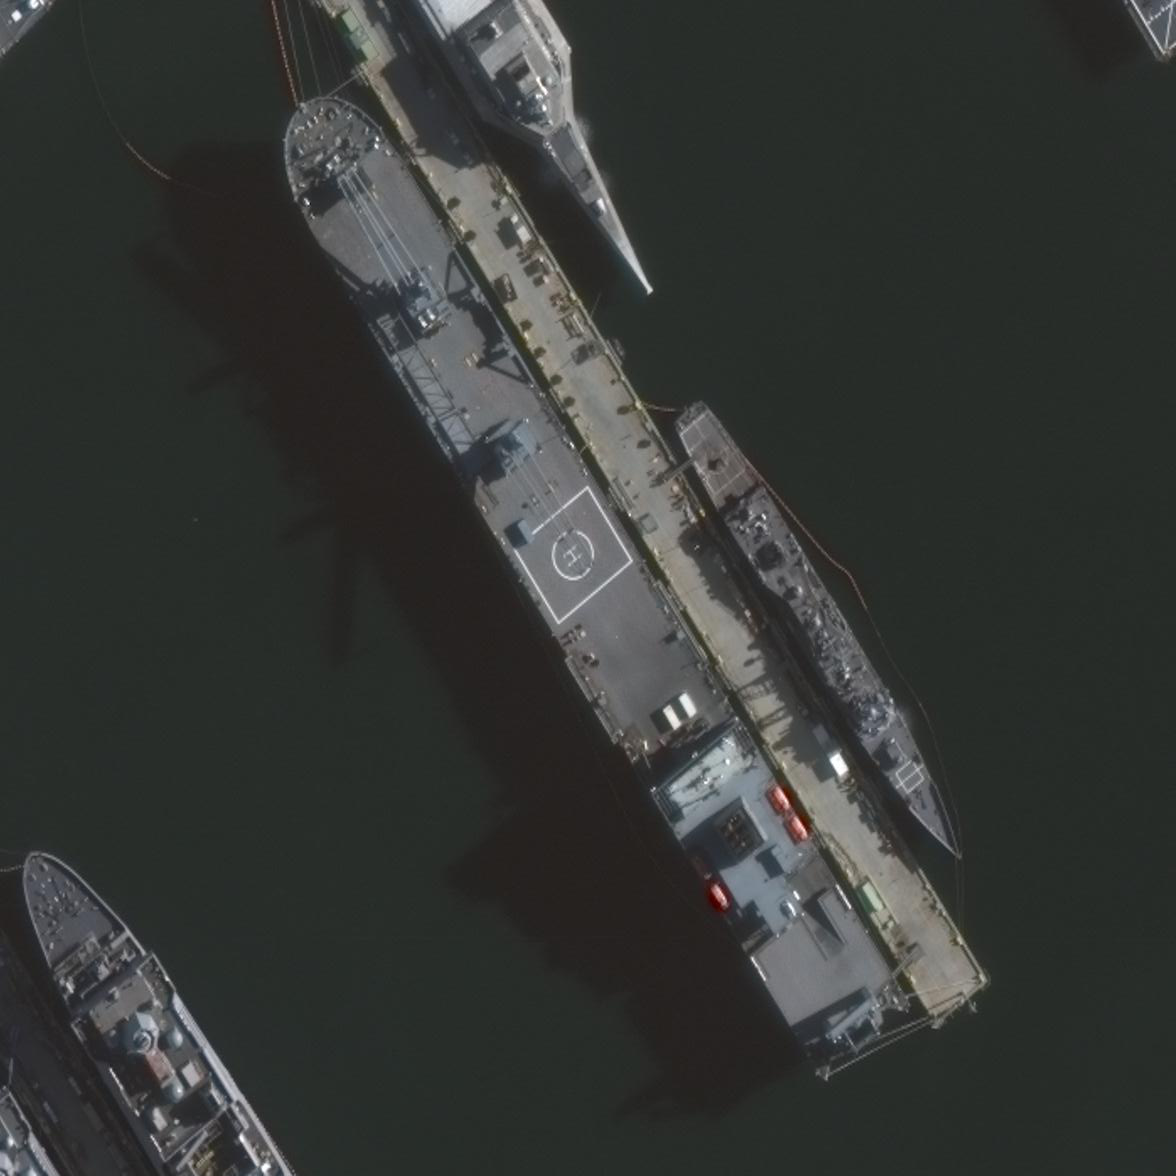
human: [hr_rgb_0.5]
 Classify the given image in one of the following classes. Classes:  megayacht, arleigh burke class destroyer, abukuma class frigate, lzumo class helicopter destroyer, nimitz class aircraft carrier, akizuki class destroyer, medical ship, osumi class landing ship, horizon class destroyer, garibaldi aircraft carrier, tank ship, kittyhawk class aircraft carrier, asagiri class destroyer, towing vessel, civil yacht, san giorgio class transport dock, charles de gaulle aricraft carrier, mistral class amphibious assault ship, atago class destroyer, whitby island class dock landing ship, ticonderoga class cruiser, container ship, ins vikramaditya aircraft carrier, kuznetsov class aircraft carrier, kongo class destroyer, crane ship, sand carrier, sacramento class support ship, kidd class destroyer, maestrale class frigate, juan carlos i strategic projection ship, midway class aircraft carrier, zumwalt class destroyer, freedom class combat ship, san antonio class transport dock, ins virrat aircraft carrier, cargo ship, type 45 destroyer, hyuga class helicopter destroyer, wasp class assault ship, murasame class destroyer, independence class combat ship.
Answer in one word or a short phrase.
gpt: Crane ship